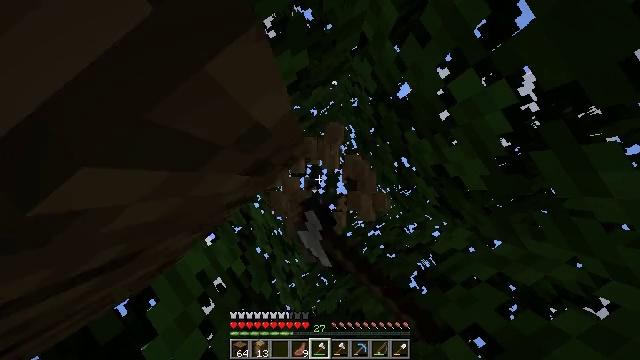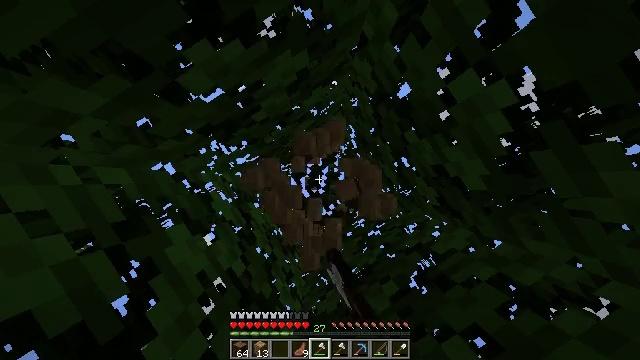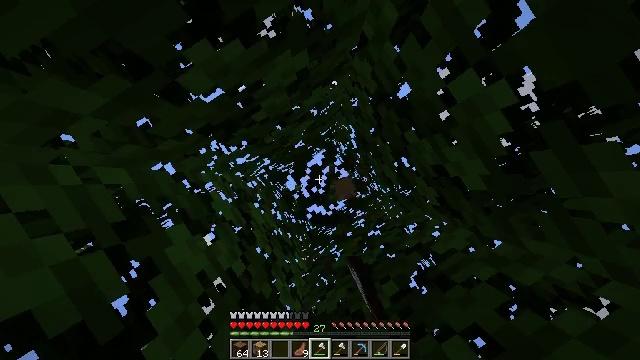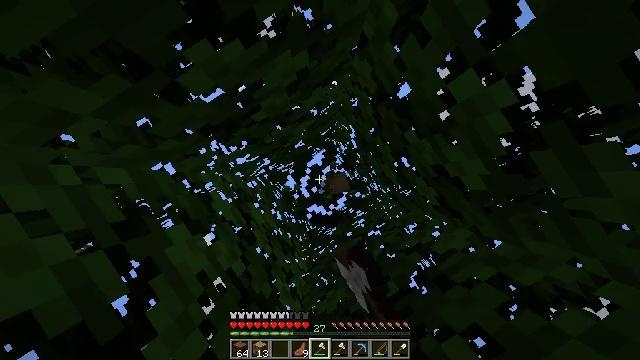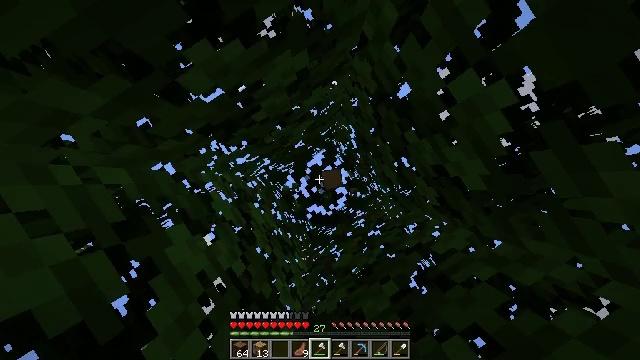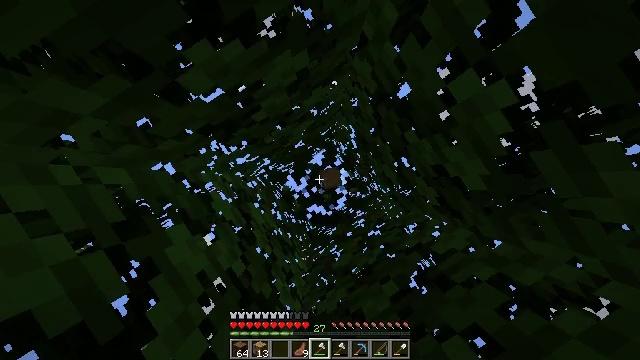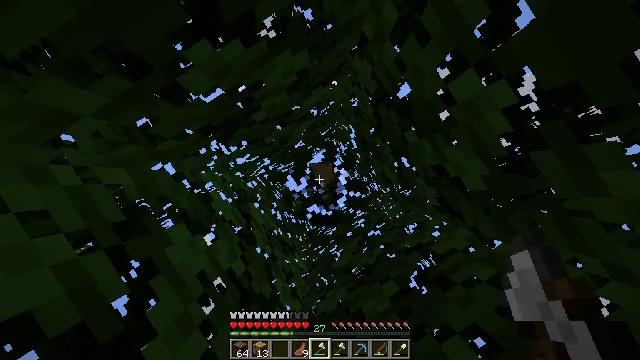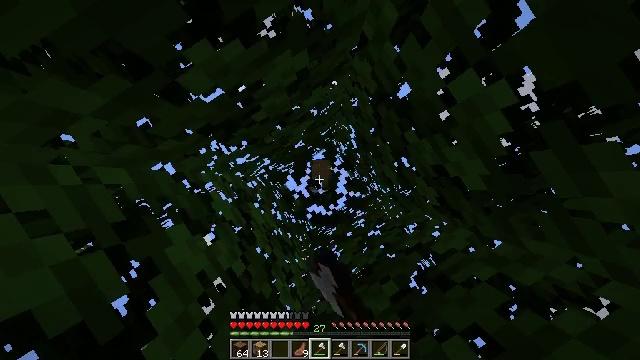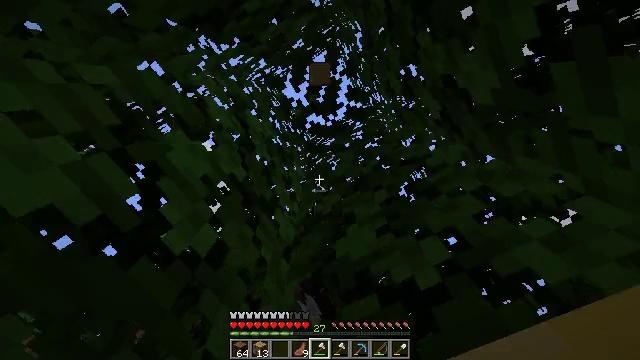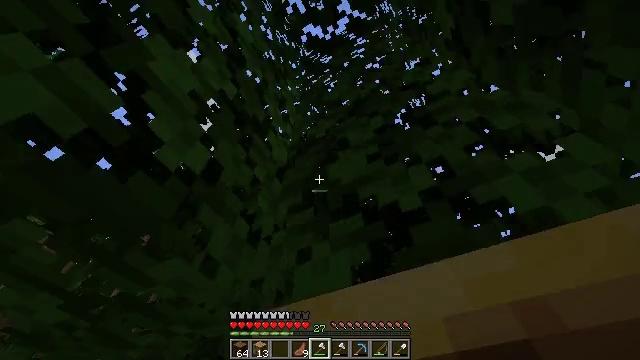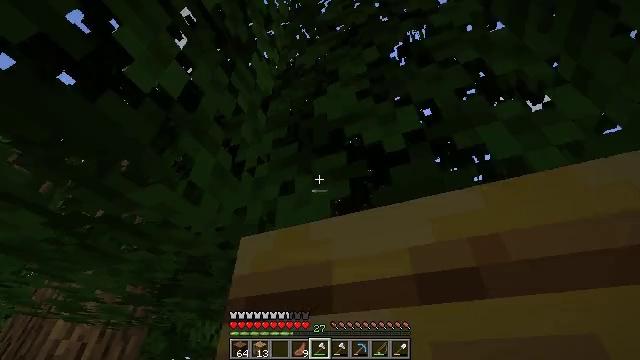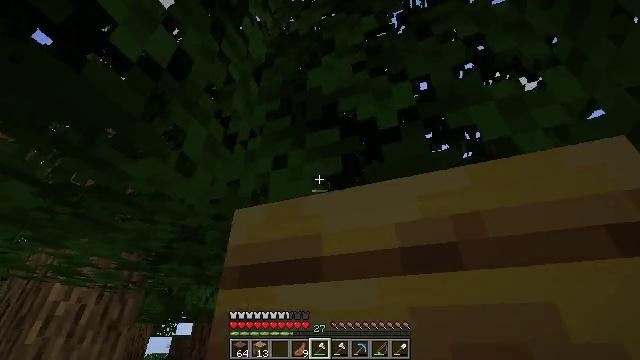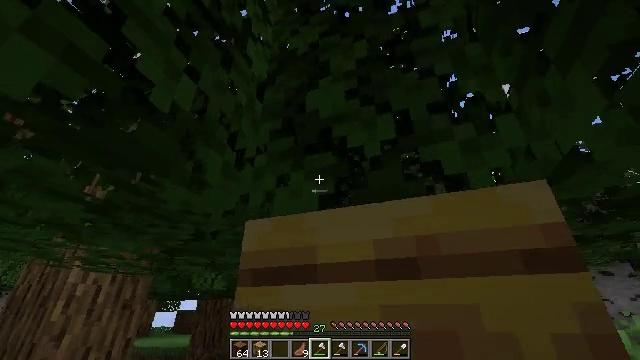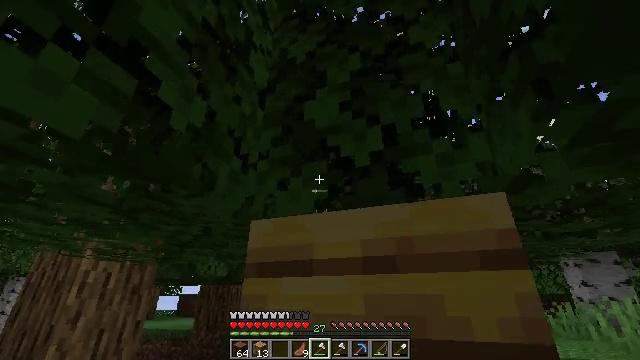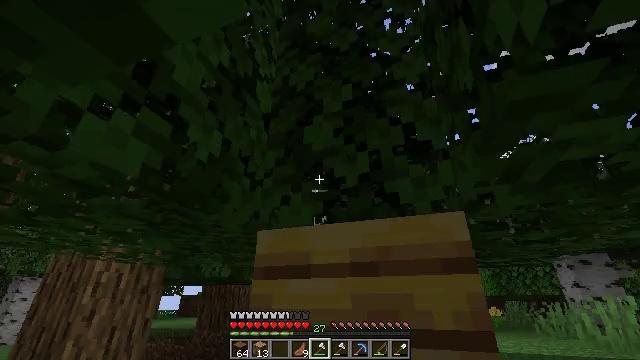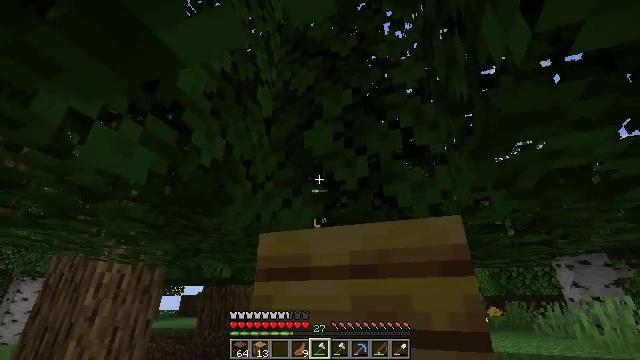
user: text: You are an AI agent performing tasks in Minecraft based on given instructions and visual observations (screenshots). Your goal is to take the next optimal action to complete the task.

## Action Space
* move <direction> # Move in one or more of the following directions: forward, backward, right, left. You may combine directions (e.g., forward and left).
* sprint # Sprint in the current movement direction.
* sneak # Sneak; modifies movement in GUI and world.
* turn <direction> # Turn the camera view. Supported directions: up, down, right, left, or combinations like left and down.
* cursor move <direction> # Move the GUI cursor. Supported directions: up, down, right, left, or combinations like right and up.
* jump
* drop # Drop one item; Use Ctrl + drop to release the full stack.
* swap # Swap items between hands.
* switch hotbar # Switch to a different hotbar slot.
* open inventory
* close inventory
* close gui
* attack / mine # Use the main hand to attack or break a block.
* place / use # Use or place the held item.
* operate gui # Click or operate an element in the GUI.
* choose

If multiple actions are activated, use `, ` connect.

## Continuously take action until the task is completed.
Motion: motion action
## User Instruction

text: Gather bee nest from a tree in the forest.
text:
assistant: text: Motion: attack / mine
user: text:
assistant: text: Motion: attack / mine
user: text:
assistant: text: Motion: attack / mine
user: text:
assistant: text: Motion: attack / mine
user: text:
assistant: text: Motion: attack / mine
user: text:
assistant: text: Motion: attack / mine
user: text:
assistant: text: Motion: no_op
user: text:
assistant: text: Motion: turn right and down
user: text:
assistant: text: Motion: turn right and down
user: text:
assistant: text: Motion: turn right and down
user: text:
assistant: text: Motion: move back, turn right and down
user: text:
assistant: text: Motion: move back, turn down
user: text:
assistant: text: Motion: move back, turn down
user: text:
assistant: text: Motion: move back
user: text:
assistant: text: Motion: no_op
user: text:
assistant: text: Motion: no_op
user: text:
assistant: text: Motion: turn down
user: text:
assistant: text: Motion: turn right and down
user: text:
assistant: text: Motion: turn right and down
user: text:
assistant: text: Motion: turn down
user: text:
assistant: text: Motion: turn down
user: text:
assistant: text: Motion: move right
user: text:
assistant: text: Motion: move right, turn left
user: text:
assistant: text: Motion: move right, turn left
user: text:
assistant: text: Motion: move right
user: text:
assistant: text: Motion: move right, turn left
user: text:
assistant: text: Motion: move right, turn left and down
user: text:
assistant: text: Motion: move right, turn left and down
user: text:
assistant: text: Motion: move right, turn left and down
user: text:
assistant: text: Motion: turn left and down